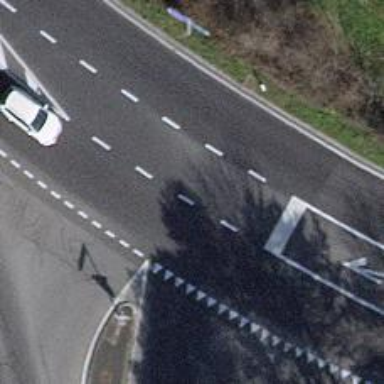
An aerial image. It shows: Primary highway with concrete surface.